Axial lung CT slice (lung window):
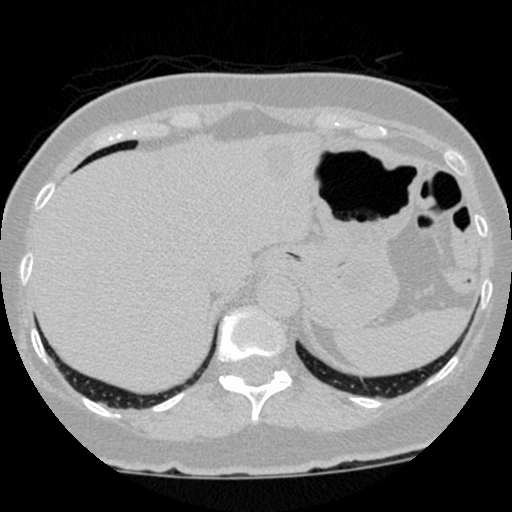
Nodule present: no